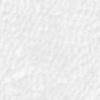
Label: no_change